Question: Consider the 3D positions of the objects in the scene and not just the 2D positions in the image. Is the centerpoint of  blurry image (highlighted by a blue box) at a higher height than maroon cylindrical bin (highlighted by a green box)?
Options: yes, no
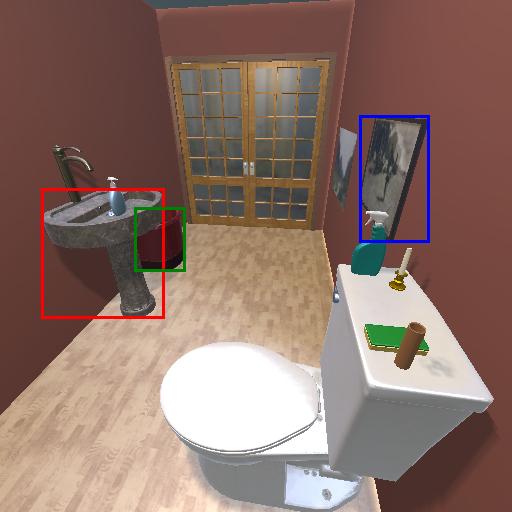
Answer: yes